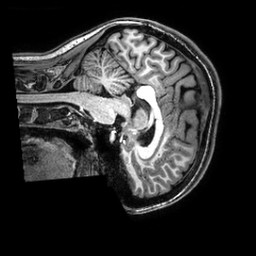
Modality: T1w
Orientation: sagittal
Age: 22
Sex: female
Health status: healthy